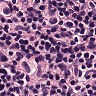
Metastatic tissue present: no